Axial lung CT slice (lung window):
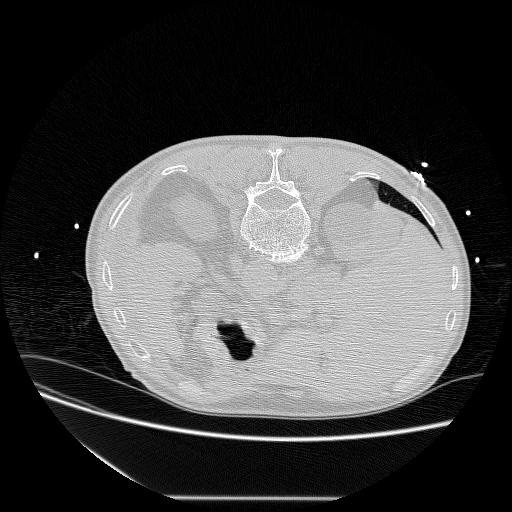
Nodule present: no